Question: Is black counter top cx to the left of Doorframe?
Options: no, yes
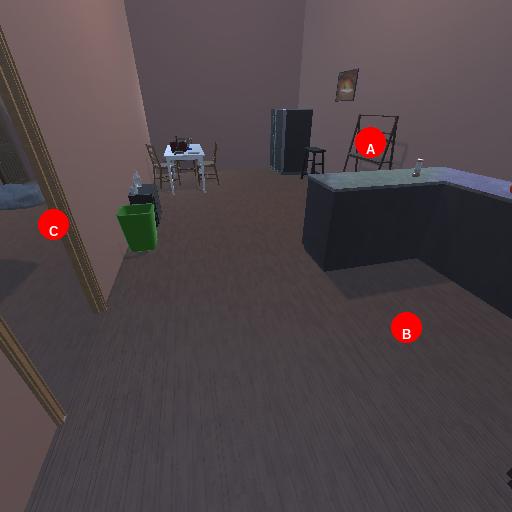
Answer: no